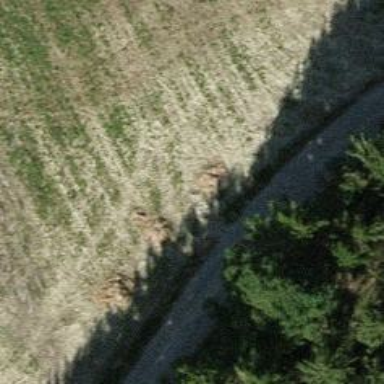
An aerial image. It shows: Well-maintained track road of grade 1.